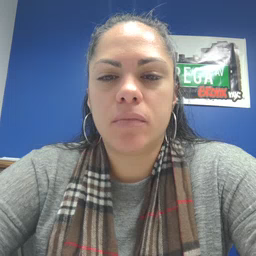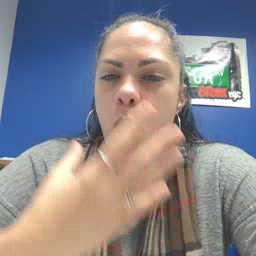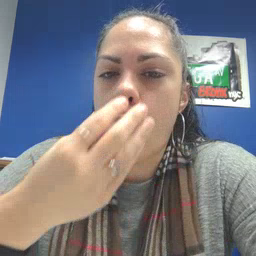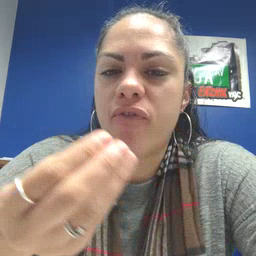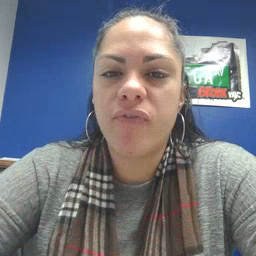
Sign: wolf